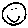
Label: smiley face